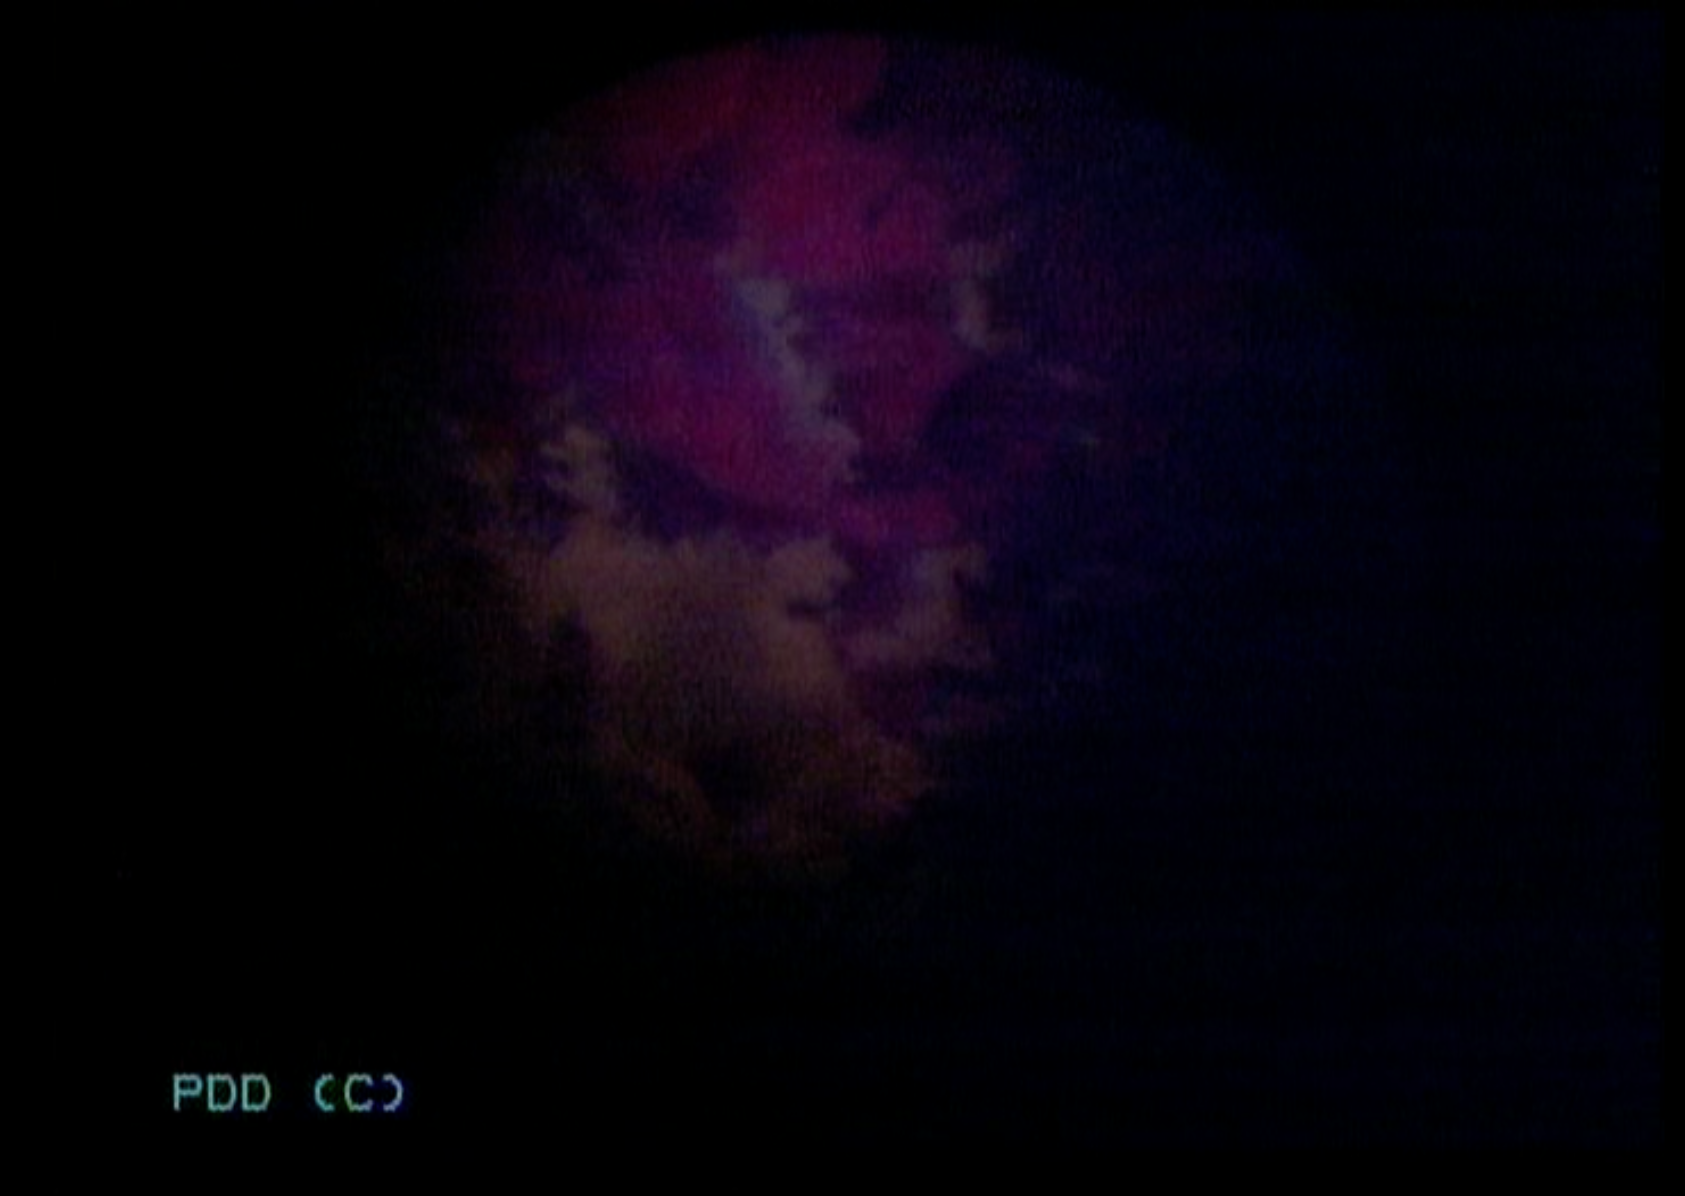
Modality: BLC
Class: Malignant
Subclass: HighGradePapillary
Lesion: L1
Stage: T1
Morphology: Papillary
Bladder cancer association: Yes